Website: ulta-beauty
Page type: billing-address
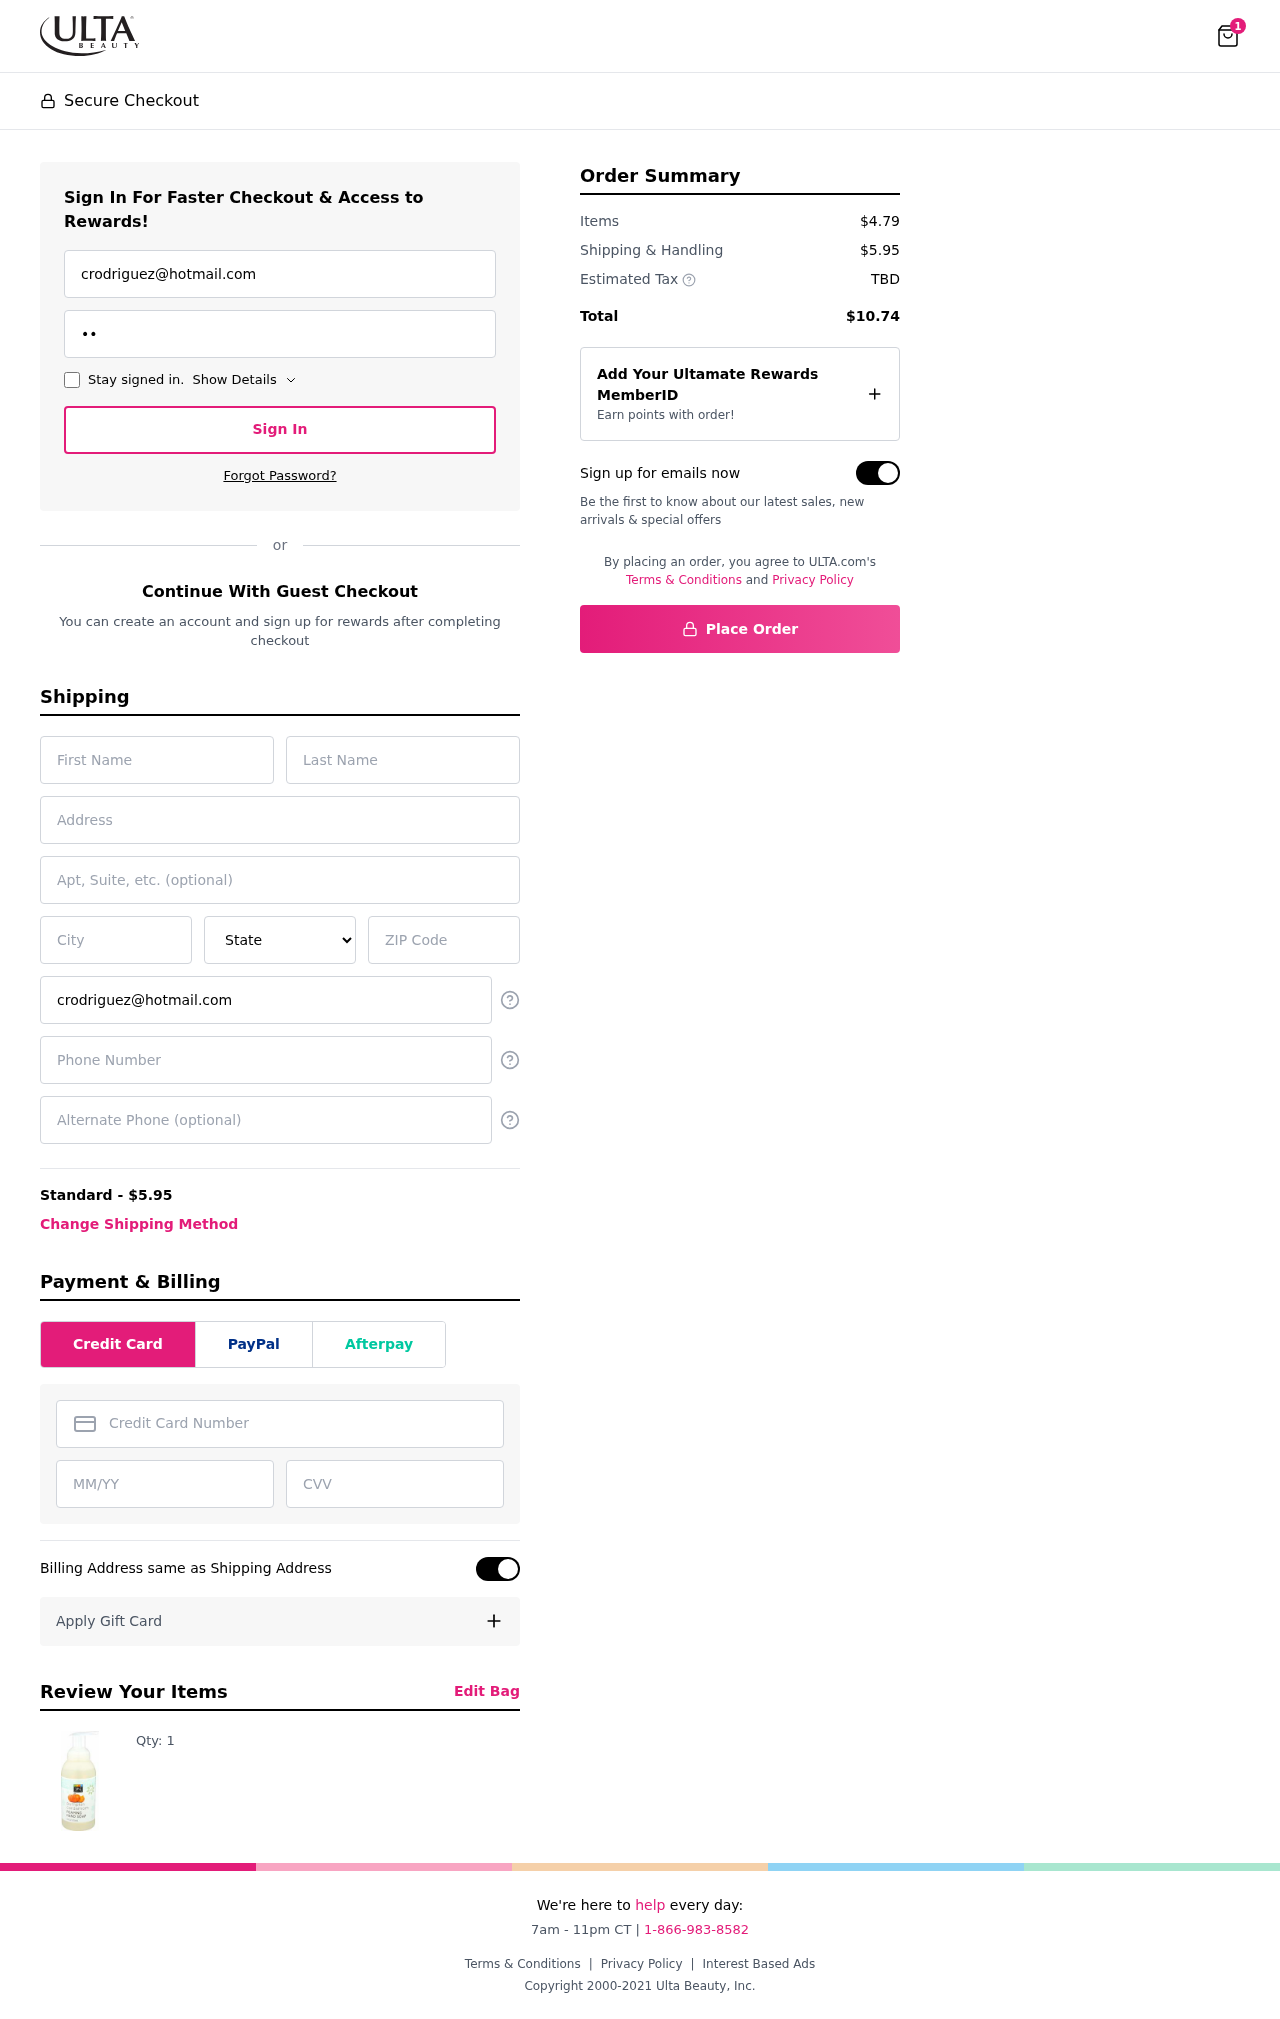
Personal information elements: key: PII_STATE
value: Massachusetts
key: PII_EMAIL
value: crodriguez@hotmail.com
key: PII_FIRSTNAME
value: Craig
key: PII_LASTNAME
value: Rodriguez
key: PII_STREET
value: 8322 Walker Course Apt. 756
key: PII_STREET2
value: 905 Ramsey Spring
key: PII_CITY
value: Port Catherinebury
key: PII_POSTCODE
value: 87995
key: PII_PHONE
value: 6235640730
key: PII_ALT_PHONE
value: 4026793736
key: PII_CARD_NUMBER
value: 3497 0797 3066 343
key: PII_CARD_EXPIRY
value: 09/29
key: PII_CARD_CVV
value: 4919
Product elements: key: PRODUCT1_QUANTITY
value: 1
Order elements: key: ORDER_NUM_ITEMS
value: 1
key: ORDER_SHIPPING_COST
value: $5.95
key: ORDER_SUBTOTAL
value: $4.79
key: ORDER_TOTAL
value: $10.74